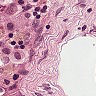
Metastatic tissue present: yes